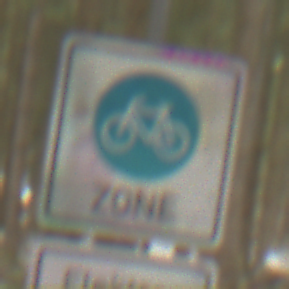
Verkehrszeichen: BeginnFahrradzone
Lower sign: BesondereFahrzeugeUndTransportgueter11
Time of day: MorningAfternoon
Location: Outdoor (Nature)
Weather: Overcast
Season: Winter
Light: Natural